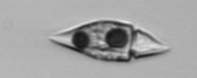
Label: Amphidinium